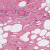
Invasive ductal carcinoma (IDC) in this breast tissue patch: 0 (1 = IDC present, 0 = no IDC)